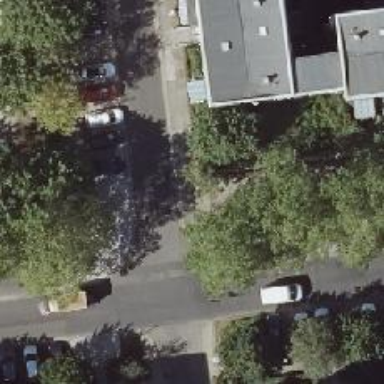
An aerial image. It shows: Sidewalk along the footway.